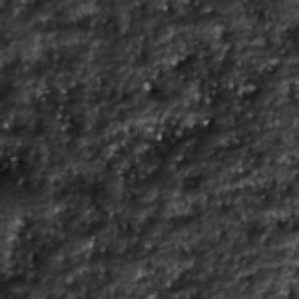
Label: frost